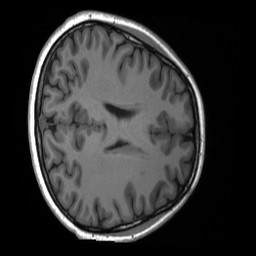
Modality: T1w
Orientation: axial
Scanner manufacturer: siemens
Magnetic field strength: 3 T
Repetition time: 2.4 s
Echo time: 0.00224 s